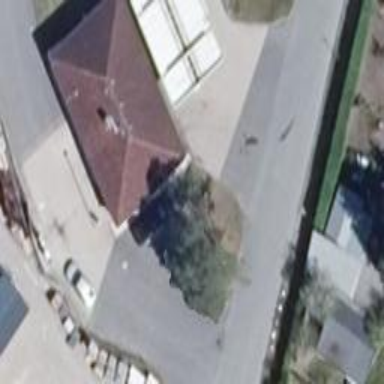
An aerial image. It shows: Building with hipped roof oriented along its structure.